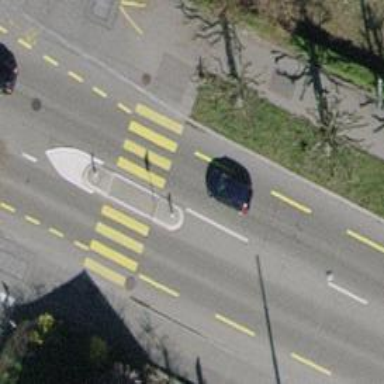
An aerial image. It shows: Marked footway crossing with island.